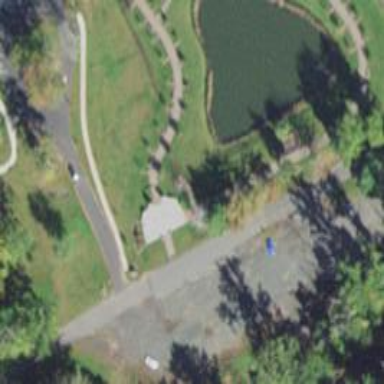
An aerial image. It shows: Memorial site with historic significance.